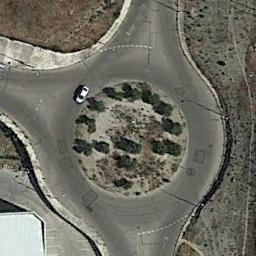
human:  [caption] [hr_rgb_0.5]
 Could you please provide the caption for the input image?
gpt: There is a car at the roundabout .

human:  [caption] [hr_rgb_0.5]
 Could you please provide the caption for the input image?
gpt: The roundabout connects three roads and some trees are in the middle of the roundabout .

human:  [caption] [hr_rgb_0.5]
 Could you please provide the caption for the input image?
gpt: The roundabout is on the bare land .

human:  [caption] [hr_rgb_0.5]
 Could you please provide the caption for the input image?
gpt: There is a moving vehicle on the road at the roundabout, With some trees and a large area of ​​wasteland around the roundabout .

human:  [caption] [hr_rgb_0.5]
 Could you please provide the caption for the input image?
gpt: There are some green bushes on the roundabout .